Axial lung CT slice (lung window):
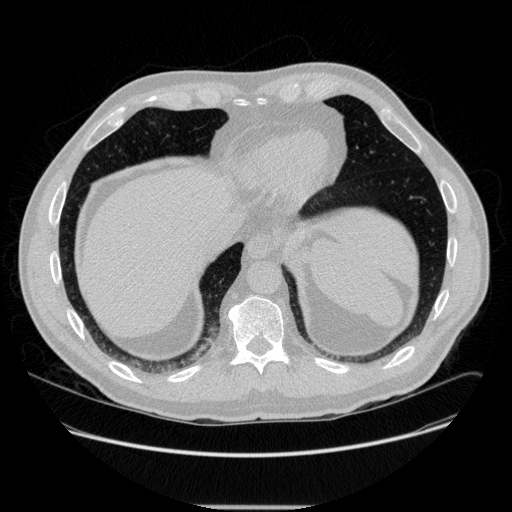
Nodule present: no